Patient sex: M
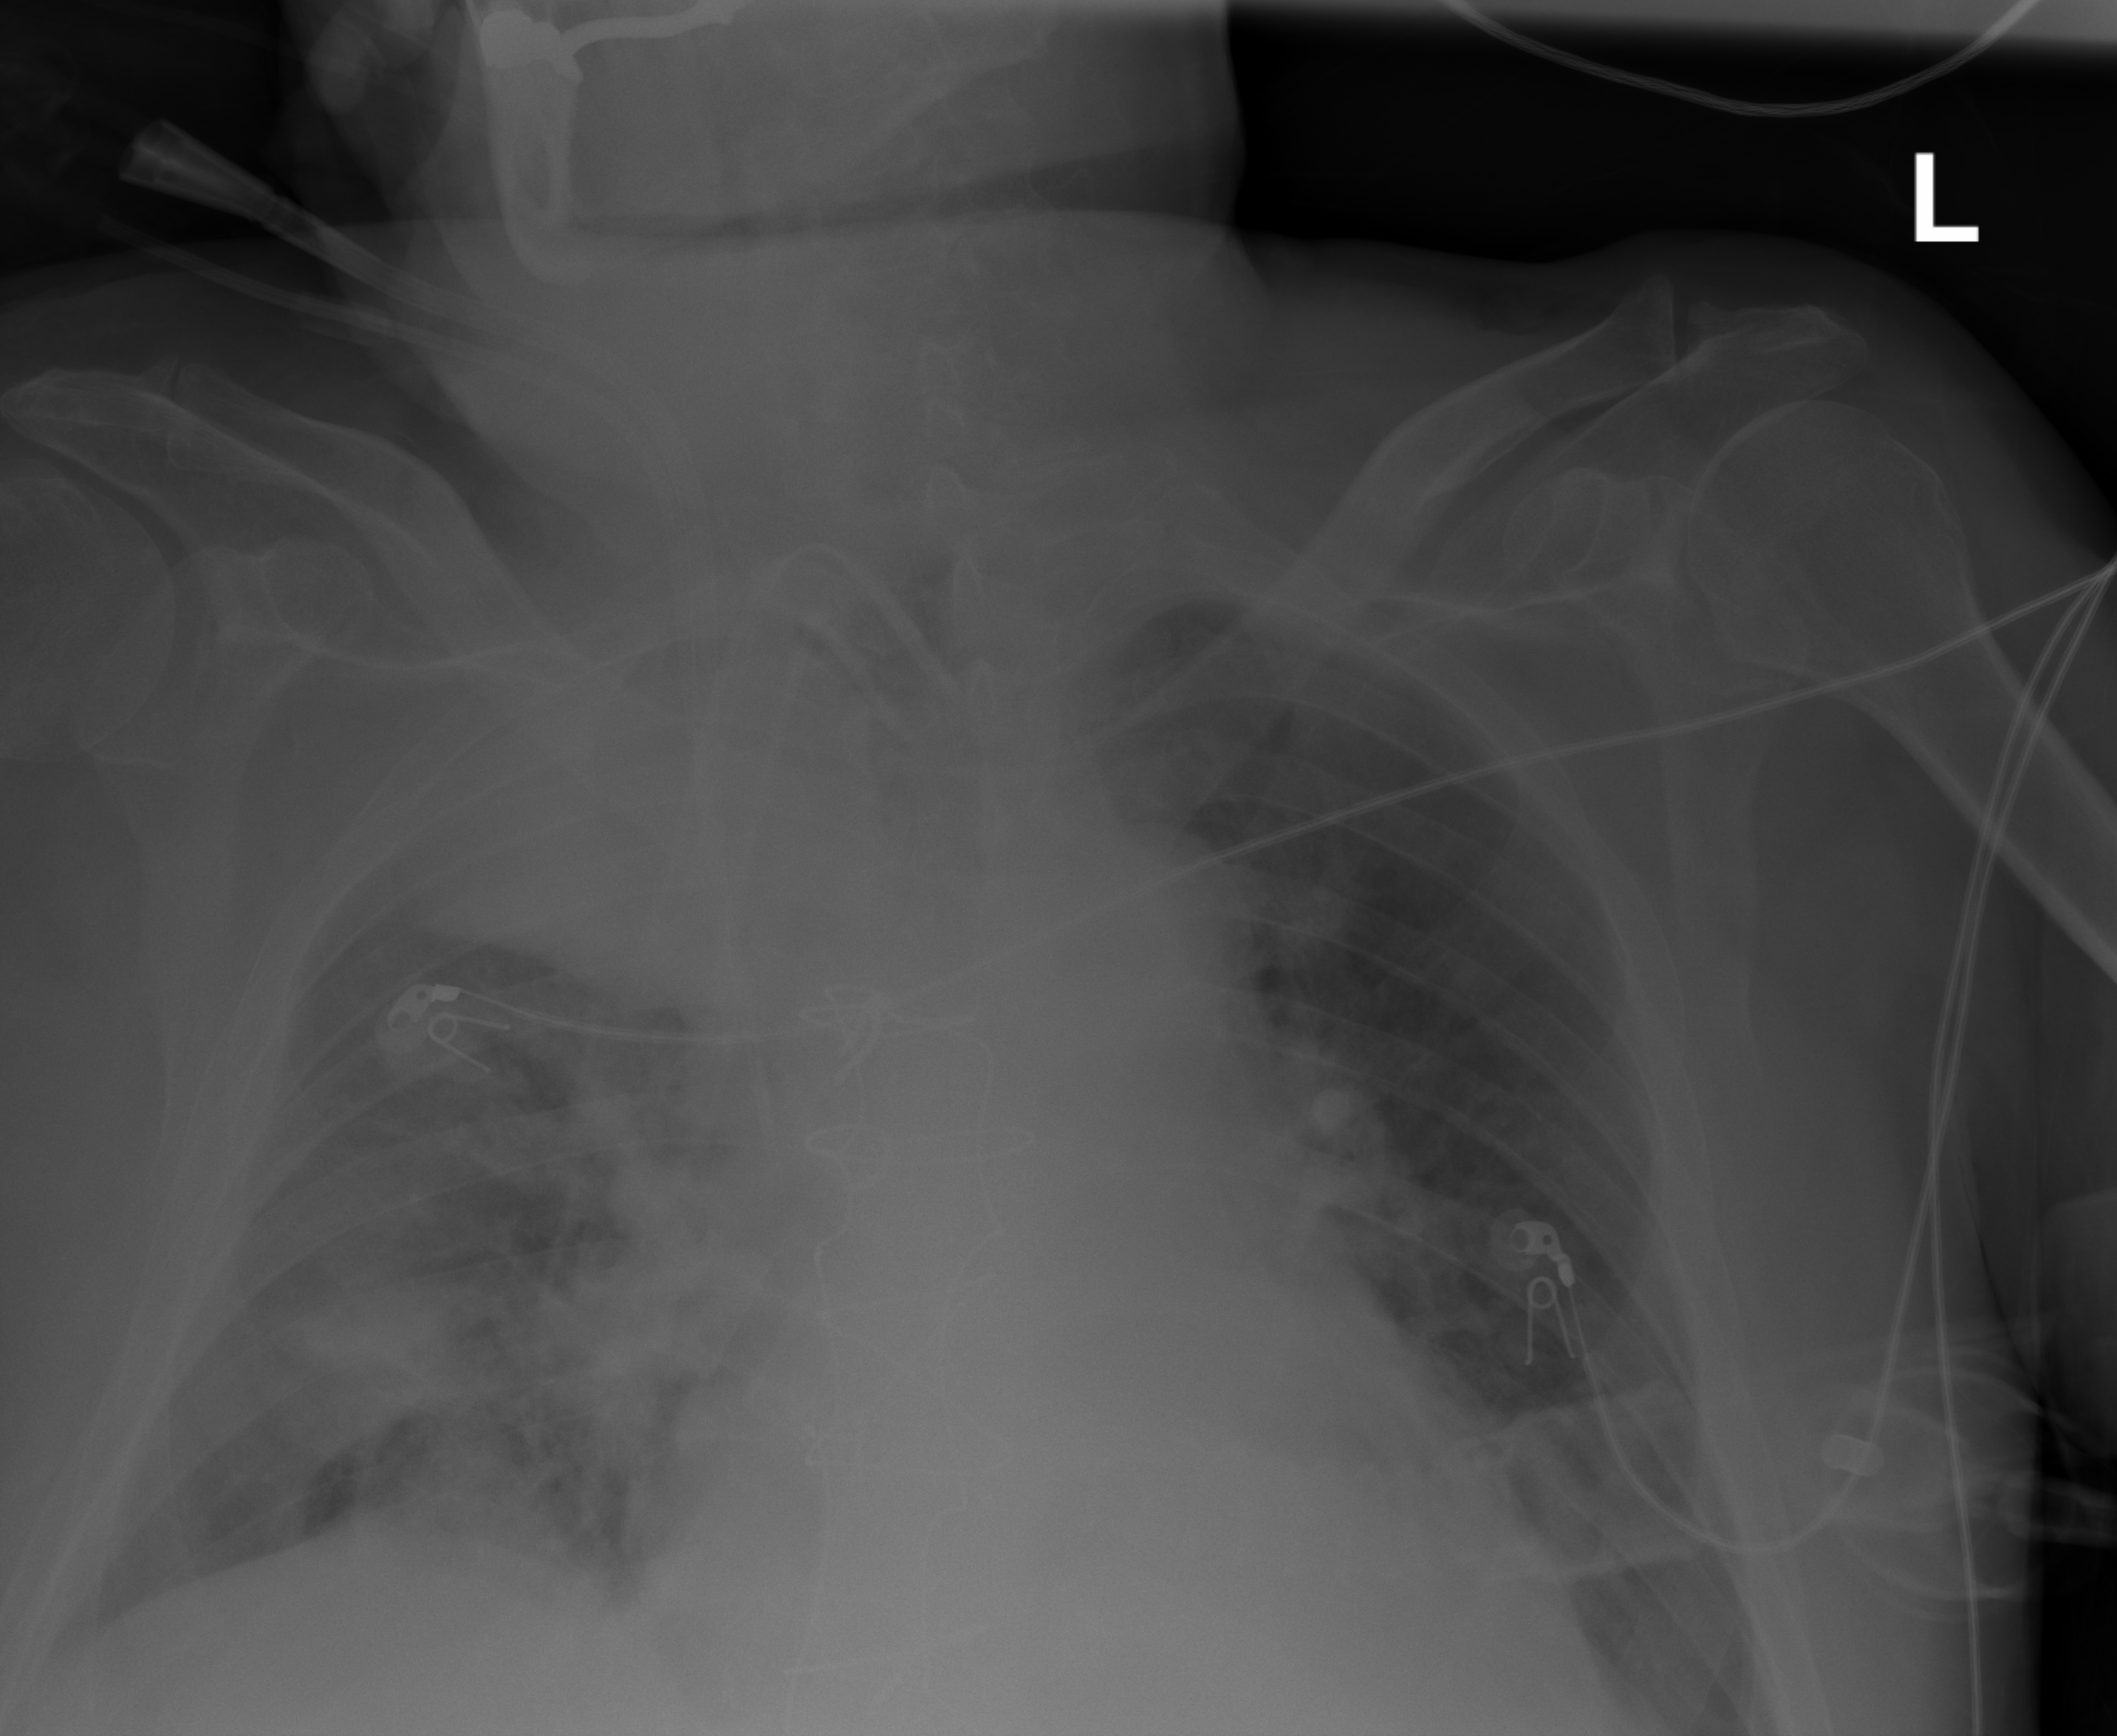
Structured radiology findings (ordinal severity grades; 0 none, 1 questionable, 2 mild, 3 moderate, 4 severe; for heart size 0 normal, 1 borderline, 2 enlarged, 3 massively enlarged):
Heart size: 2
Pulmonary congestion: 2
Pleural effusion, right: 0
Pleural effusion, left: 0
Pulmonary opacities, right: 2
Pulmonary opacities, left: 0
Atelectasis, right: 2
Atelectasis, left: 0